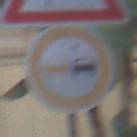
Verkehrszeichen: Ueberholverbot
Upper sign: SeitenwindVonLinks
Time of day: MorningAfternoon
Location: Outdoor (Urban)
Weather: PartlyCloudy
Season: NotSpecified
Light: Natural